RGB frame:
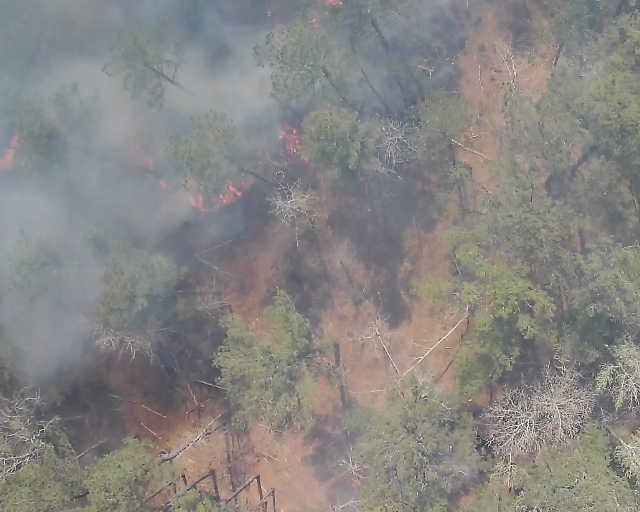
Thermal frame:
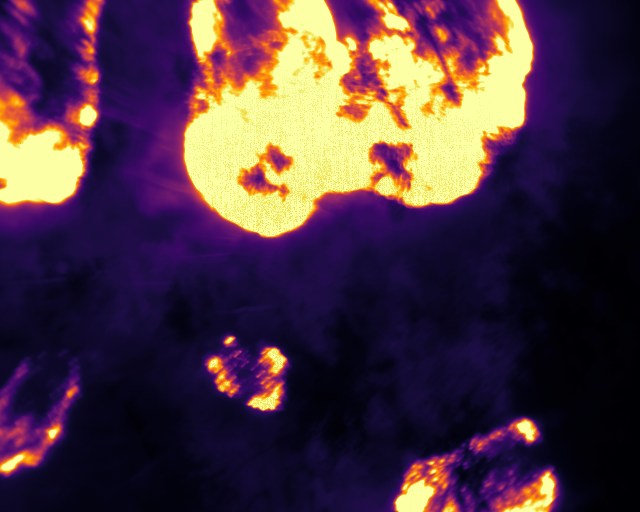
Captured: 2026-02-26 02:28:50
Pixels at or above 80 °C: 82754 (fraction of frame: 0.2525)